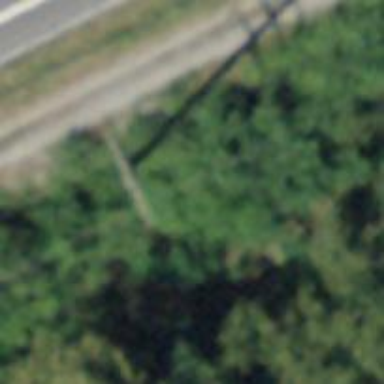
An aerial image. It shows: Power line in the image.